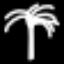
Label: palm tree